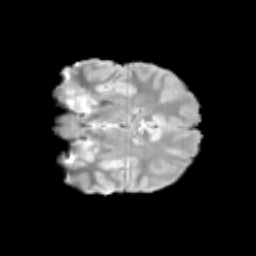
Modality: T2w
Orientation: coronal
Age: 13
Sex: male
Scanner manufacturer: siemens
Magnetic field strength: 3 T
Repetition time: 3.8 s
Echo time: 0.07 s